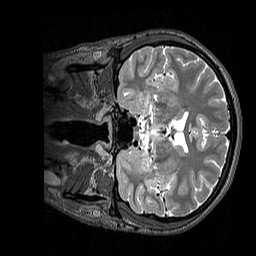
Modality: T2w
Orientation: coronal
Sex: male
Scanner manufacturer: siemens
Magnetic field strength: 3 T
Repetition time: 3.2 s
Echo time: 0.409 s